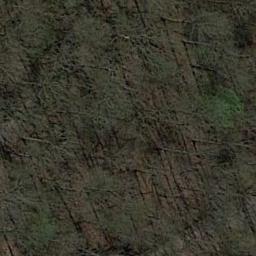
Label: forest